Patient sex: M
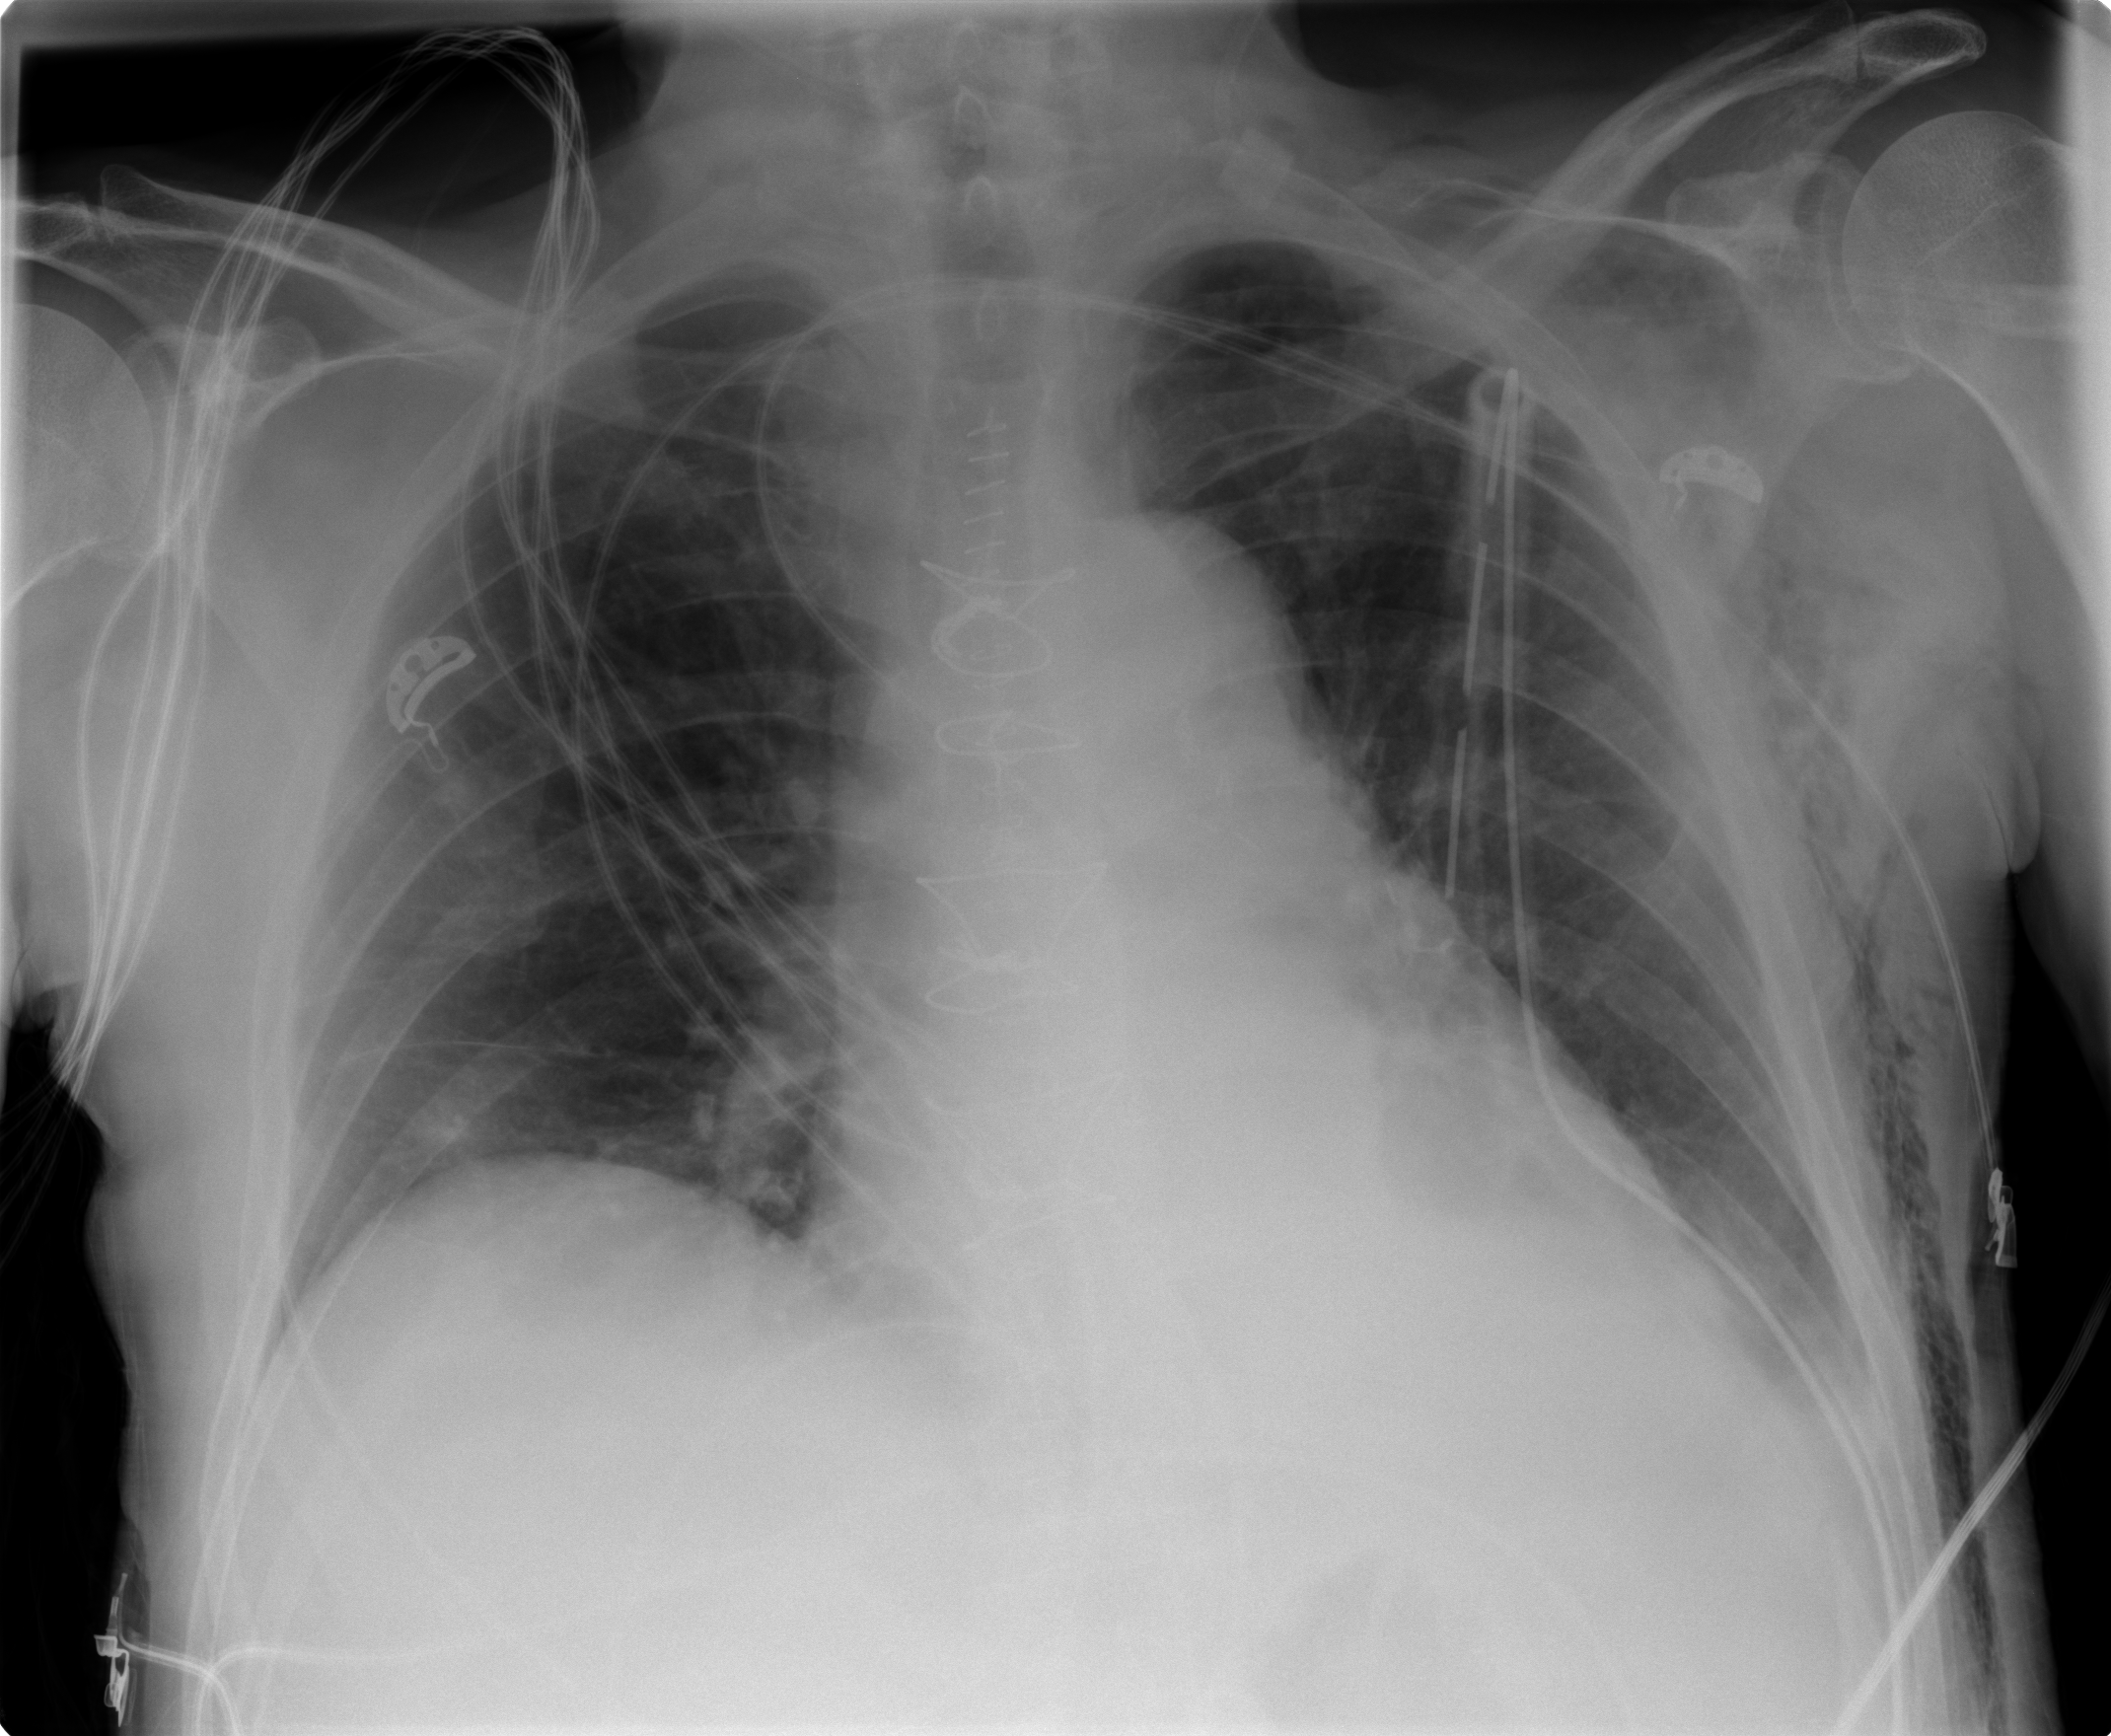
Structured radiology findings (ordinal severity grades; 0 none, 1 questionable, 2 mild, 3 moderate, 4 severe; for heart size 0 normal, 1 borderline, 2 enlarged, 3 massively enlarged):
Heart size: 2
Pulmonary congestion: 0
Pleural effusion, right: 0
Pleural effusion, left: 1
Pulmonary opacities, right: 0
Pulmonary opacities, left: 0
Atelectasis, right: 2
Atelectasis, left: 2